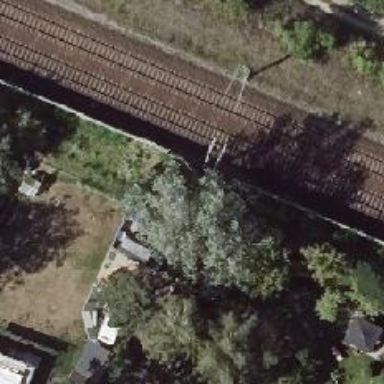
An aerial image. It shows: Railway milestone with catenary mast.